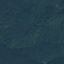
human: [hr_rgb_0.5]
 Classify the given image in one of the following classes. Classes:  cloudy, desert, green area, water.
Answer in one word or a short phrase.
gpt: green area